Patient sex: F
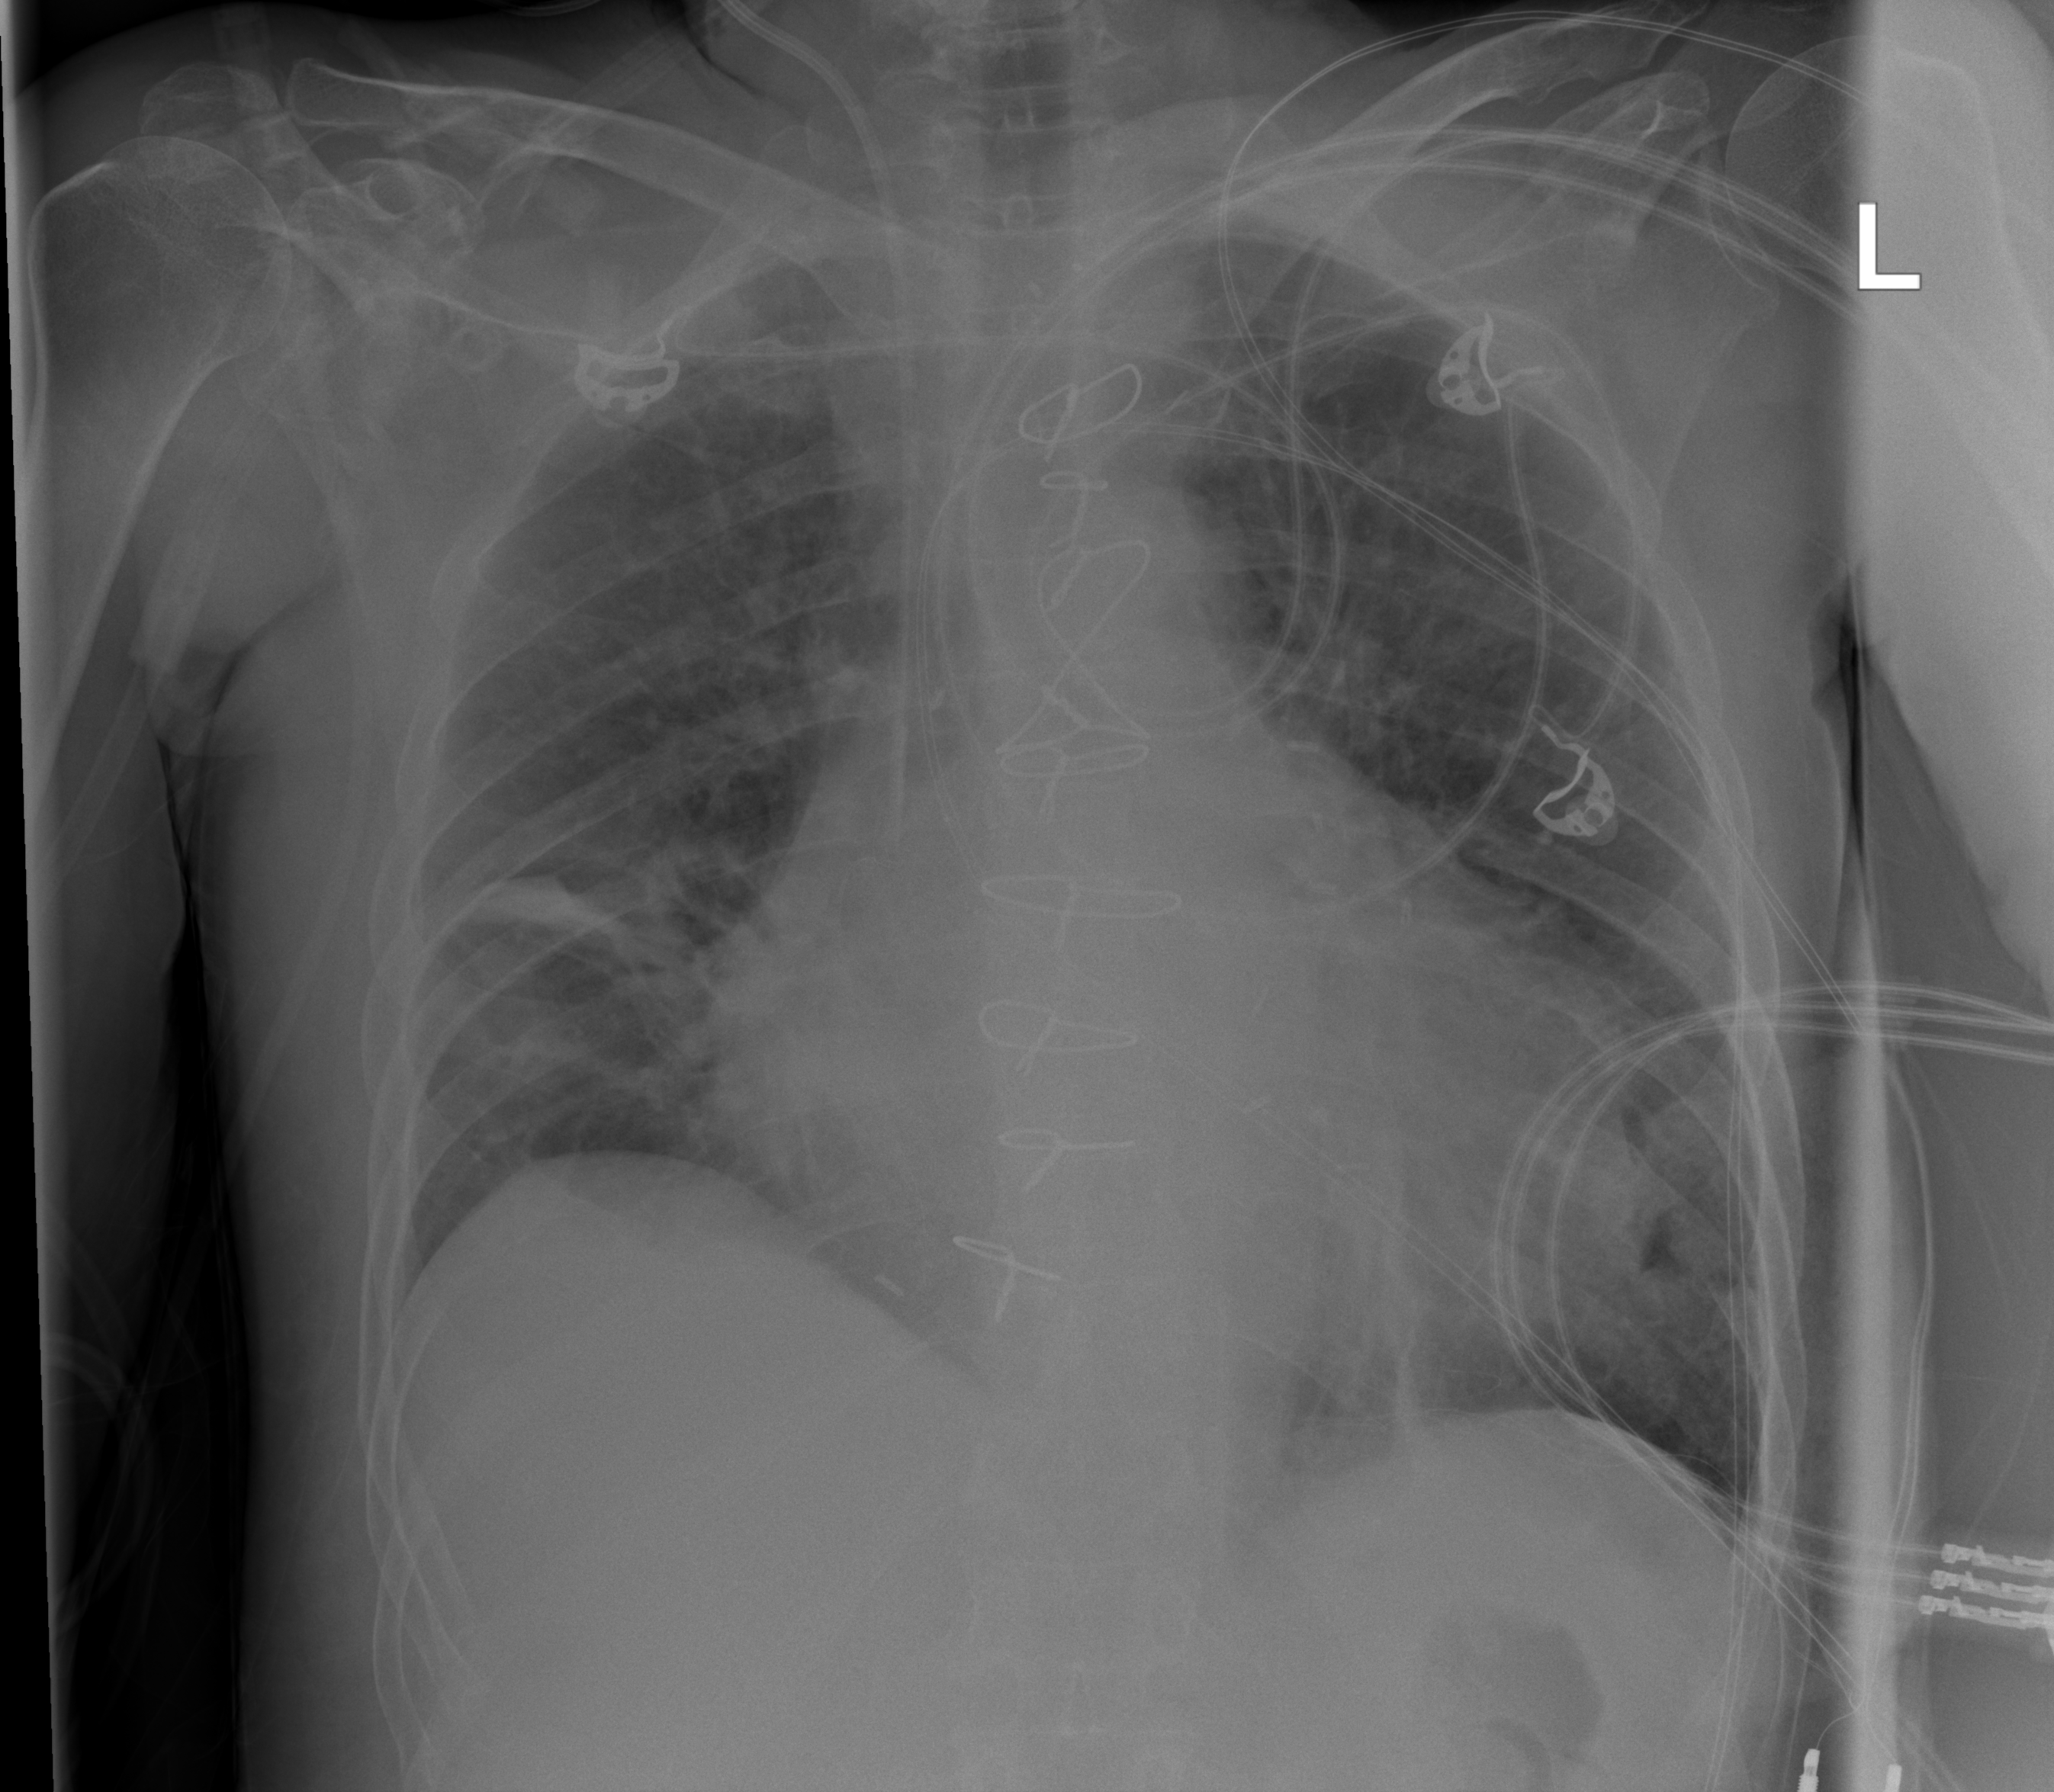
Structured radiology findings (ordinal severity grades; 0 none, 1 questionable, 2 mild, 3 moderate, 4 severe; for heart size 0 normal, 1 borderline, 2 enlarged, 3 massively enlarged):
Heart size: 2
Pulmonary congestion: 2
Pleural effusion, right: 0
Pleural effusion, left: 0
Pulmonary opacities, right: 0
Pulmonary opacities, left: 0
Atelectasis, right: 3
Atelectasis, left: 0